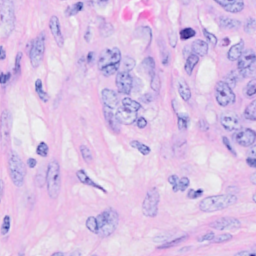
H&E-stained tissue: Breast